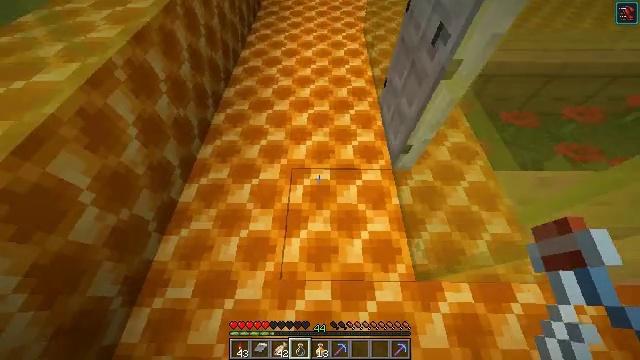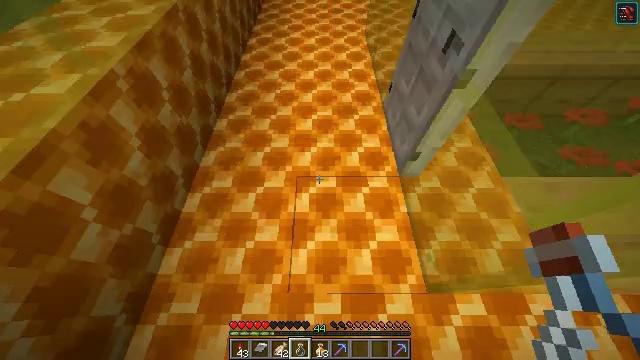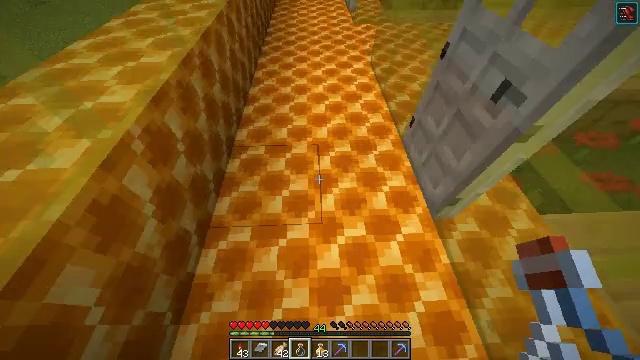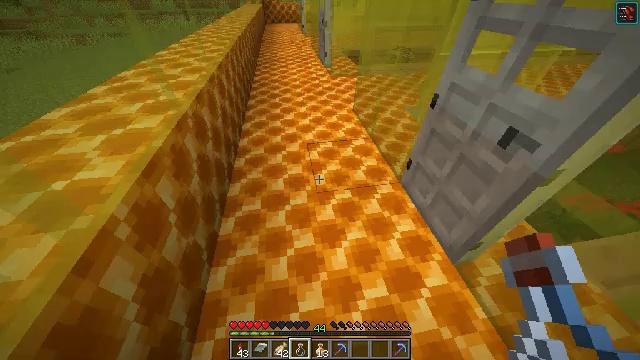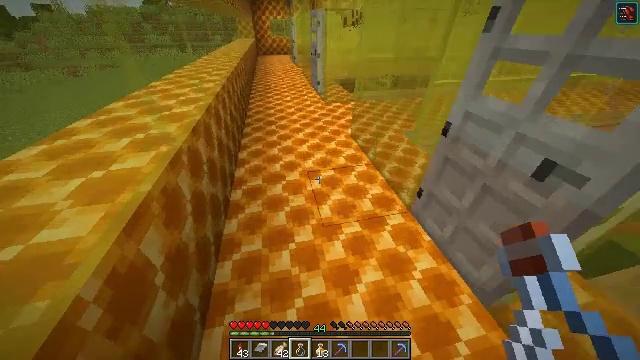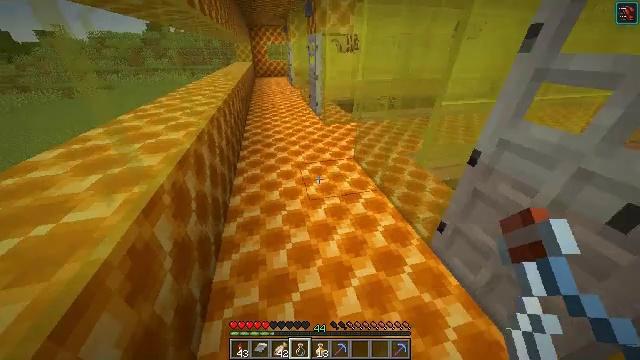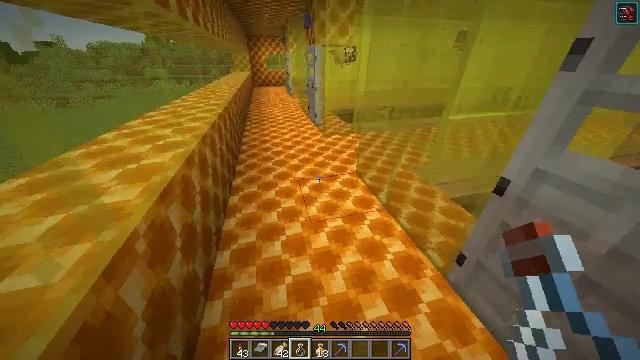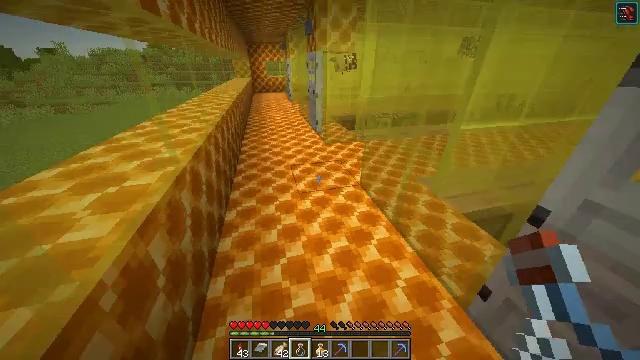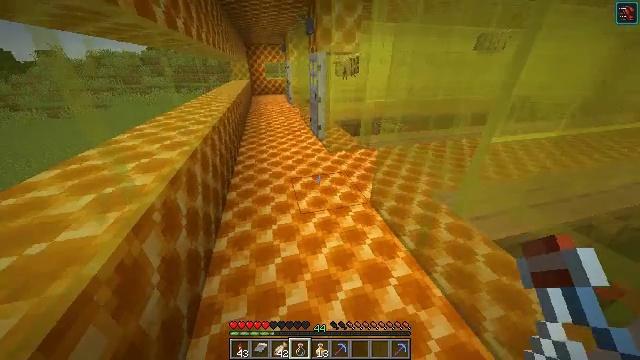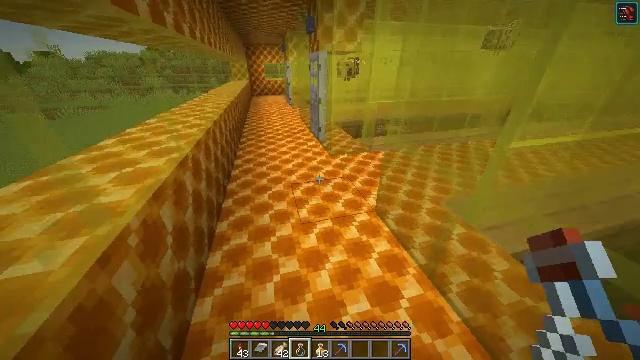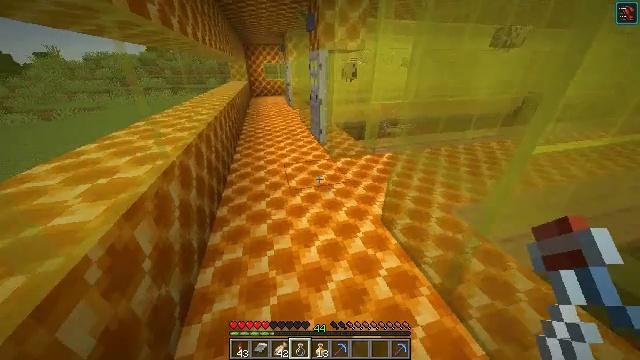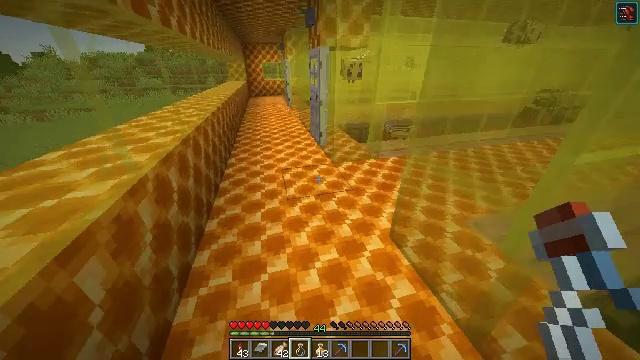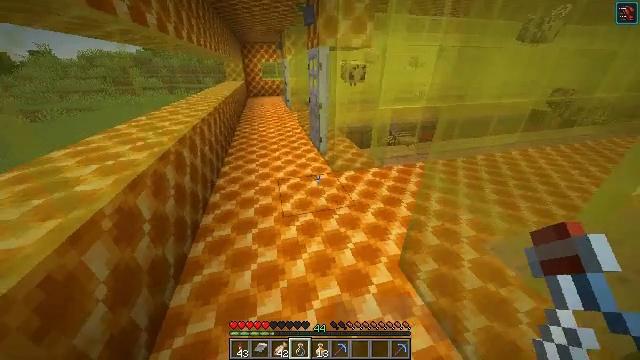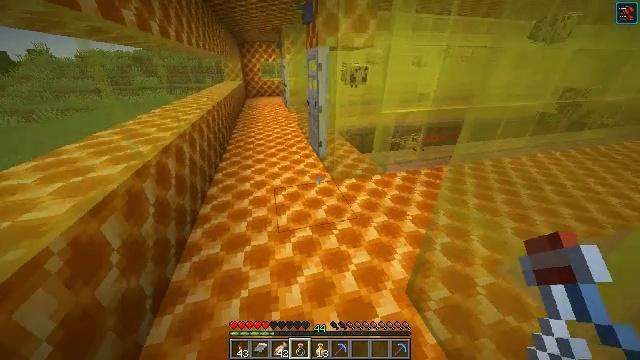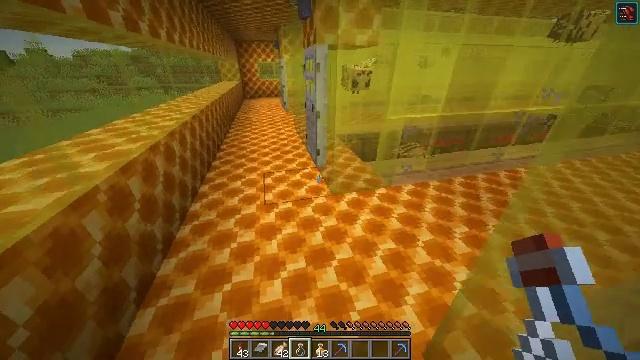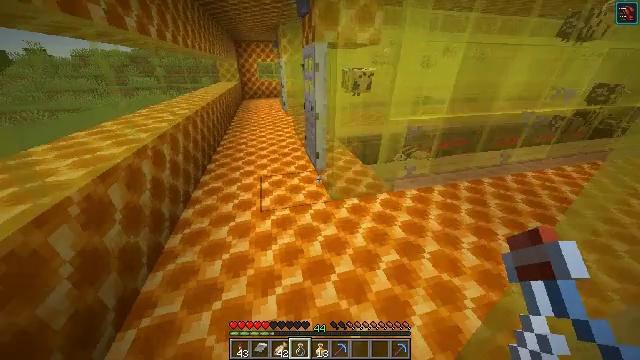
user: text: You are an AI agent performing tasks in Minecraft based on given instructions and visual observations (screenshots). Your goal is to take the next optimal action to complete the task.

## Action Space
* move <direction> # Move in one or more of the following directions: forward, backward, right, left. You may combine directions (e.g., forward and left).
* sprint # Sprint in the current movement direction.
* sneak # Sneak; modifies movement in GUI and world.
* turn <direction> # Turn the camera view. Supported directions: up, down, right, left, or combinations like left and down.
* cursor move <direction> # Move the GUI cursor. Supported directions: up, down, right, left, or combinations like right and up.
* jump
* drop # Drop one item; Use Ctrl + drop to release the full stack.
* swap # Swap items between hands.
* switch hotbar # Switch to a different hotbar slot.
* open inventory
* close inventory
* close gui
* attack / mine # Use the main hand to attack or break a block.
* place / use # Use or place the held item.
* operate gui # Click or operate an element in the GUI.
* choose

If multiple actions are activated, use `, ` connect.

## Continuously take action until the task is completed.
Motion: motion action
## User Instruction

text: Form a honey block with honey bottles in the grid.
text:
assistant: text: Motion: move forward and move left
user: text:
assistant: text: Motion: move forward and move left, turn right and up
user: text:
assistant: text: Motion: move forward and move left, turn right and up
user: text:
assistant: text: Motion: move forward, turn right and up
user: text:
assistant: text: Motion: move forward, turn right and up
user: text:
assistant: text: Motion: move forward, turn up
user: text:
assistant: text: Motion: move forward, turn up
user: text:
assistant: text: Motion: move forward
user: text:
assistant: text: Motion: move forward
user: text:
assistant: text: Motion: move forward
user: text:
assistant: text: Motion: move forward
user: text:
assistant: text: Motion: move forward
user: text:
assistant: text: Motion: move forward
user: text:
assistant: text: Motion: move forward
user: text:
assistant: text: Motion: move forward
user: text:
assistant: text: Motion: move forward
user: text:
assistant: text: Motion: move forward
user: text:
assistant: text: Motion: move forward
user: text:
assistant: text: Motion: move forward
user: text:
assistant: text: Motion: move forward
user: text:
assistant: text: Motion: move forward and move left
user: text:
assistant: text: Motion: move forward and move left
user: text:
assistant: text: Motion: move forward and move left
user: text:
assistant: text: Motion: move forward and move left, turn right
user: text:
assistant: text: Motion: move forward, turn right
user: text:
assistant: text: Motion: move forward, turn right and down
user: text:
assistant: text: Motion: move forward, turn left and up
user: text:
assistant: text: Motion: move forward
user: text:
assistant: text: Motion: move forward, turn right
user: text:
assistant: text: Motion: move forward and move left, turn right and down